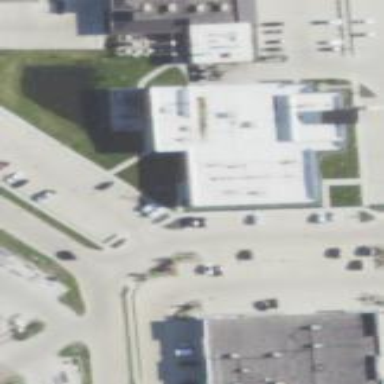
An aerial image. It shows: Building.